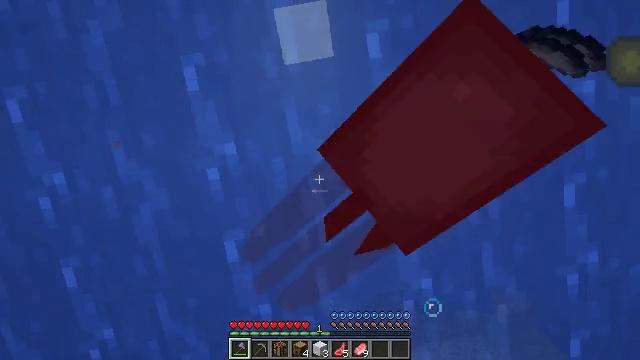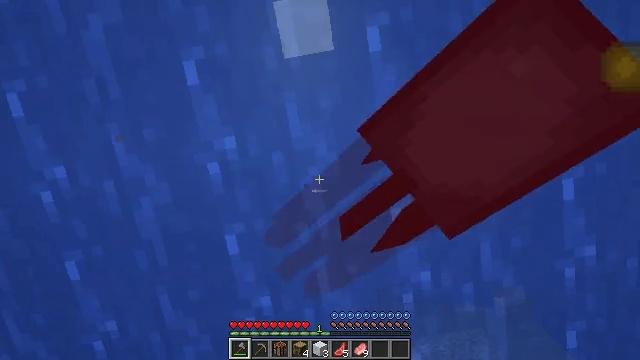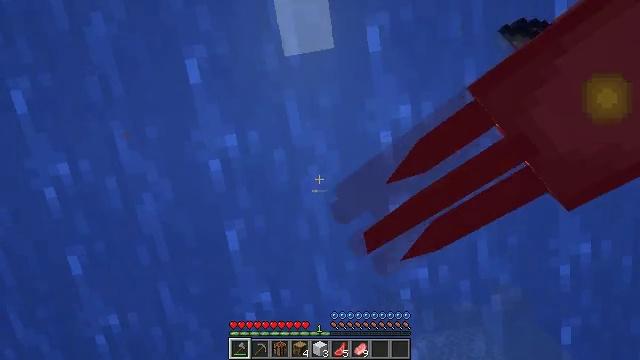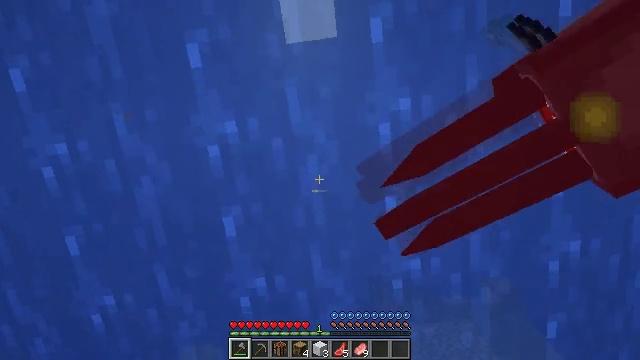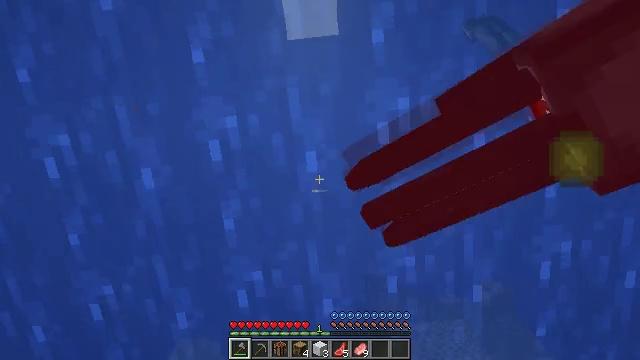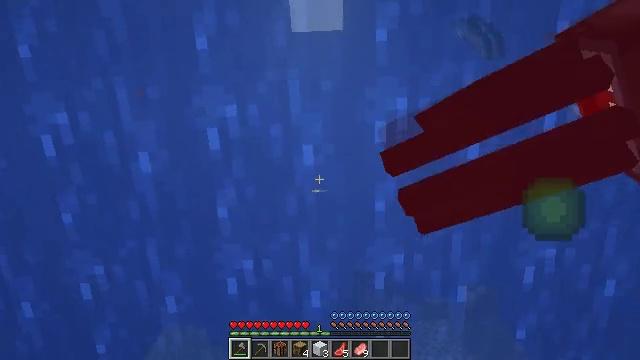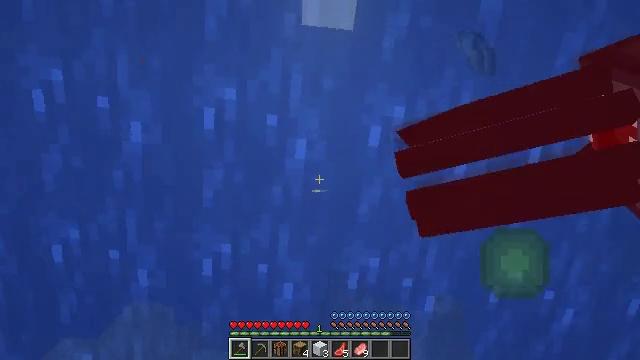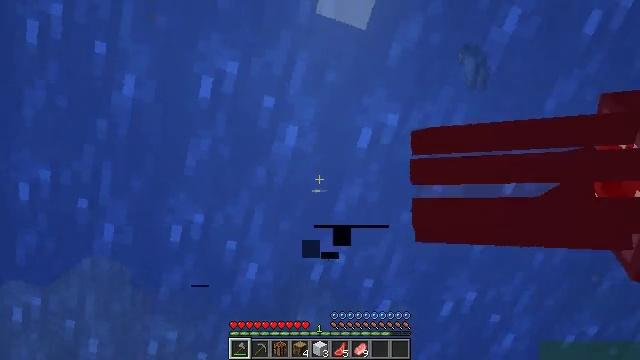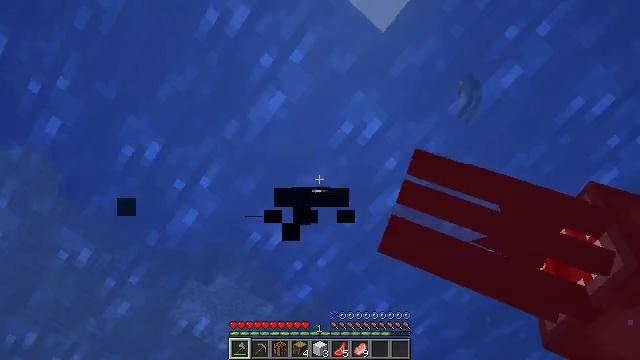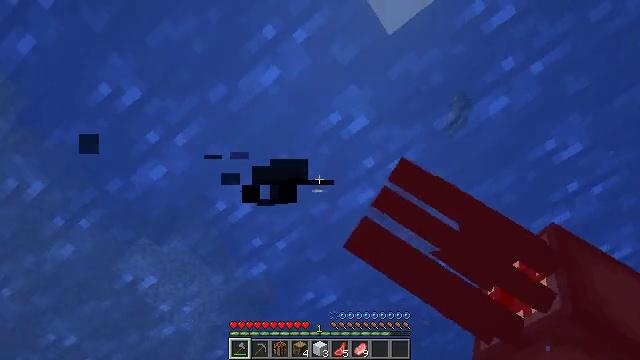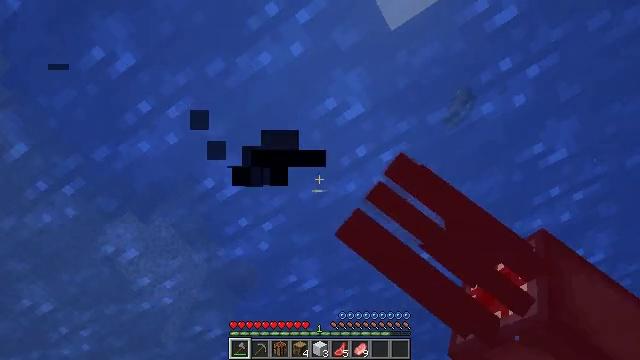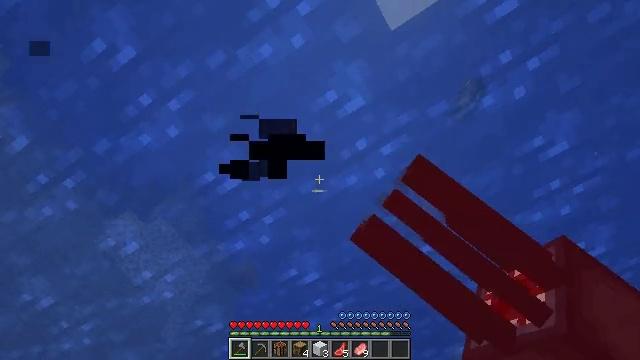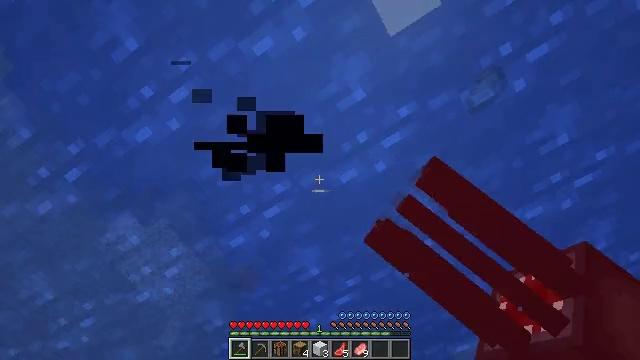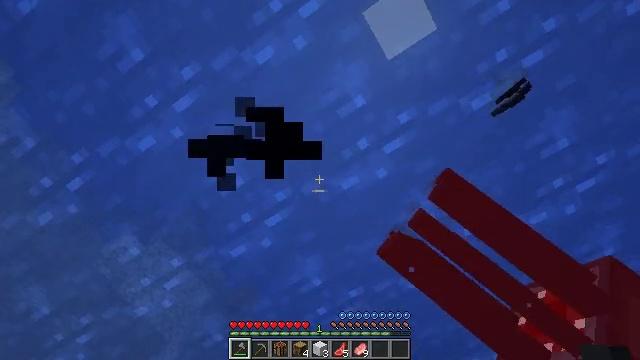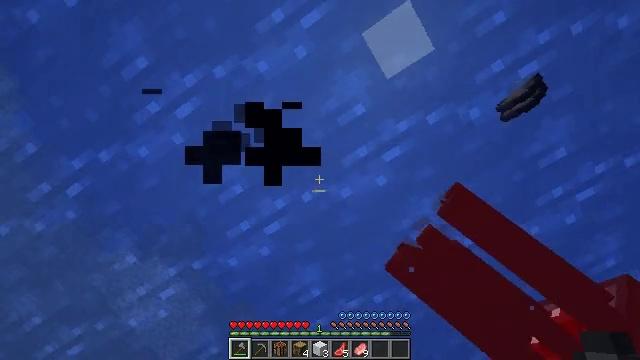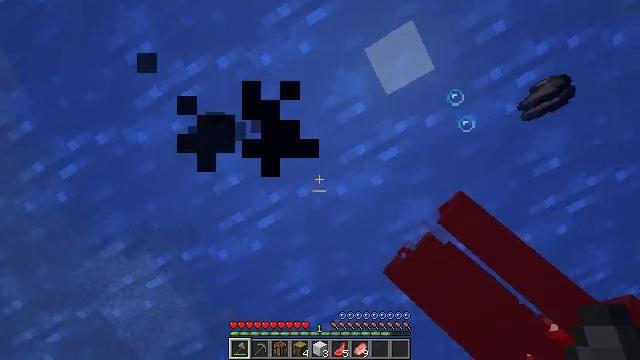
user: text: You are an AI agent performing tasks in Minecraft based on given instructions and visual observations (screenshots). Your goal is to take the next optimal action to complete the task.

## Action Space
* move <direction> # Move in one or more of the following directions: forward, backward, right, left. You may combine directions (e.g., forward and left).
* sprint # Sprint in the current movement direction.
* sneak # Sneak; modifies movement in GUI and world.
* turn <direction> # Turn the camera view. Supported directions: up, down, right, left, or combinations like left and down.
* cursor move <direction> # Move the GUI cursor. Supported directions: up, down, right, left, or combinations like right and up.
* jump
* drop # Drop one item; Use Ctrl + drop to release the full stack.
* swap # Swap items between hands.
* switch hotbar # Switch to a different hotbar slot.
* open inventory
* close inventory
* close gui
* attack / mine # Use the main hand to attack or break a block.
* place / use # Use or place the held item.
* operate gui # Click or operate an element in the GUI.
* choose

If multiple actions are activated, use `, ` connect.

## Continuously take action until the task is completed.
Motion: motion action
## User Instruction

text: Make black dye with the crafting interface.
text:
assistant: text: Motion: turn down
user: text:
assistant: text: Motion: no_op
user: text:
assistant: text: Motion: turn right and down
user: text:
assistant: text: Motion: turn right
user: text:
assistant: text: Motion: turn right
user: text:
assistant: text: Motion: turn right
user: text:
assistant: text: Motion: turn right and down
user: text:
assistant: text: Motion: move forward, turn right and down
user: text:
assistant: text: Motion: move forward, turn right and down
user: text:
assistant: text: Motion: move forward, turn right and down
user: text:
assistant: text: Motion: move forward
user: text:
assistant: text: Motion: move forward
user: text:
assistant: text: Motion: move forward, turn up
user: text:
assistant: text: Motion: move forward, turn up
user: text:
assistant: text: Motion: move forward, turn right and up
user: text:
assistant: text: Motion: move forward, turn right, jump
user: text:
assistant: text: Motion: move forward, turn right and down, jump
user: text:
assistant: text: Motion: move forward, turn right and down, jump
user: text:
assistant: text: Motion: move forward, turn right and down, jump
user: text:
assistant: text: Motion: move forward, turn right and down, jump
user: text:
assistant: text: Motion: move forward, turn right and down, jump
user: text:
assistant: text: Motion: move forward, turn right and down, jump
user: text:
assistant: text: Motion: move forward and move right, turn right and down, jump
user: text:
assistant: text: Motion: move forward and move right, turn right and down, jump
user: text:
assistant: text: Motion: move forward and move right, turn right and down, jump
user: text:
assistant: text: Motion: move forward and move right, turn right and down, jump
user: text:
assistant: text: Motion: move forward and move right, turn down
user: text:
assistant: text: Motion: move forward and move right, turn left and down
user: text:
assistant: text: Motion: move forward and move right, turn left and down
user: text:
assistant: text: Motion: move forward and move right, turn left and down